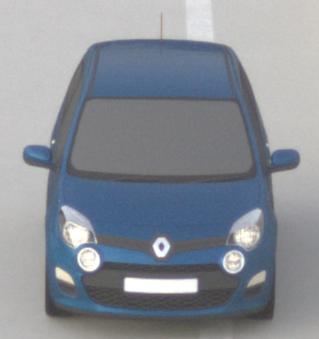
Make: Renault
Model: Twingo 1.2 LEV 16V 75
Detailed model: Twingo (II)
Model produced from: 2012/01
Model produced until: 2014/07
Doors: 3
Color: blue
Road condition: dry road
Daytime: sunrise or sunset
Contrast: low contrast